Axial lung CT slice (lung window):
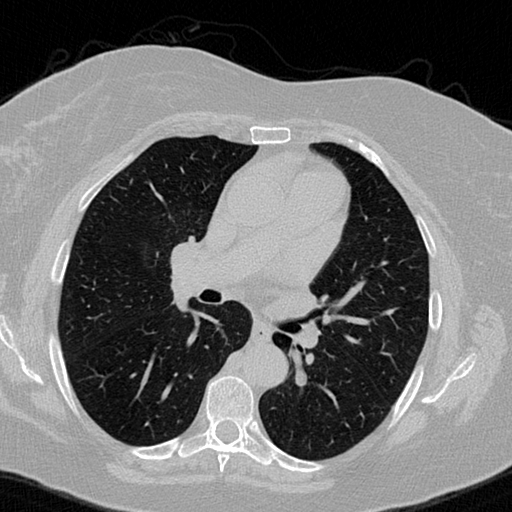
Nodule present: no